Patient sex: M
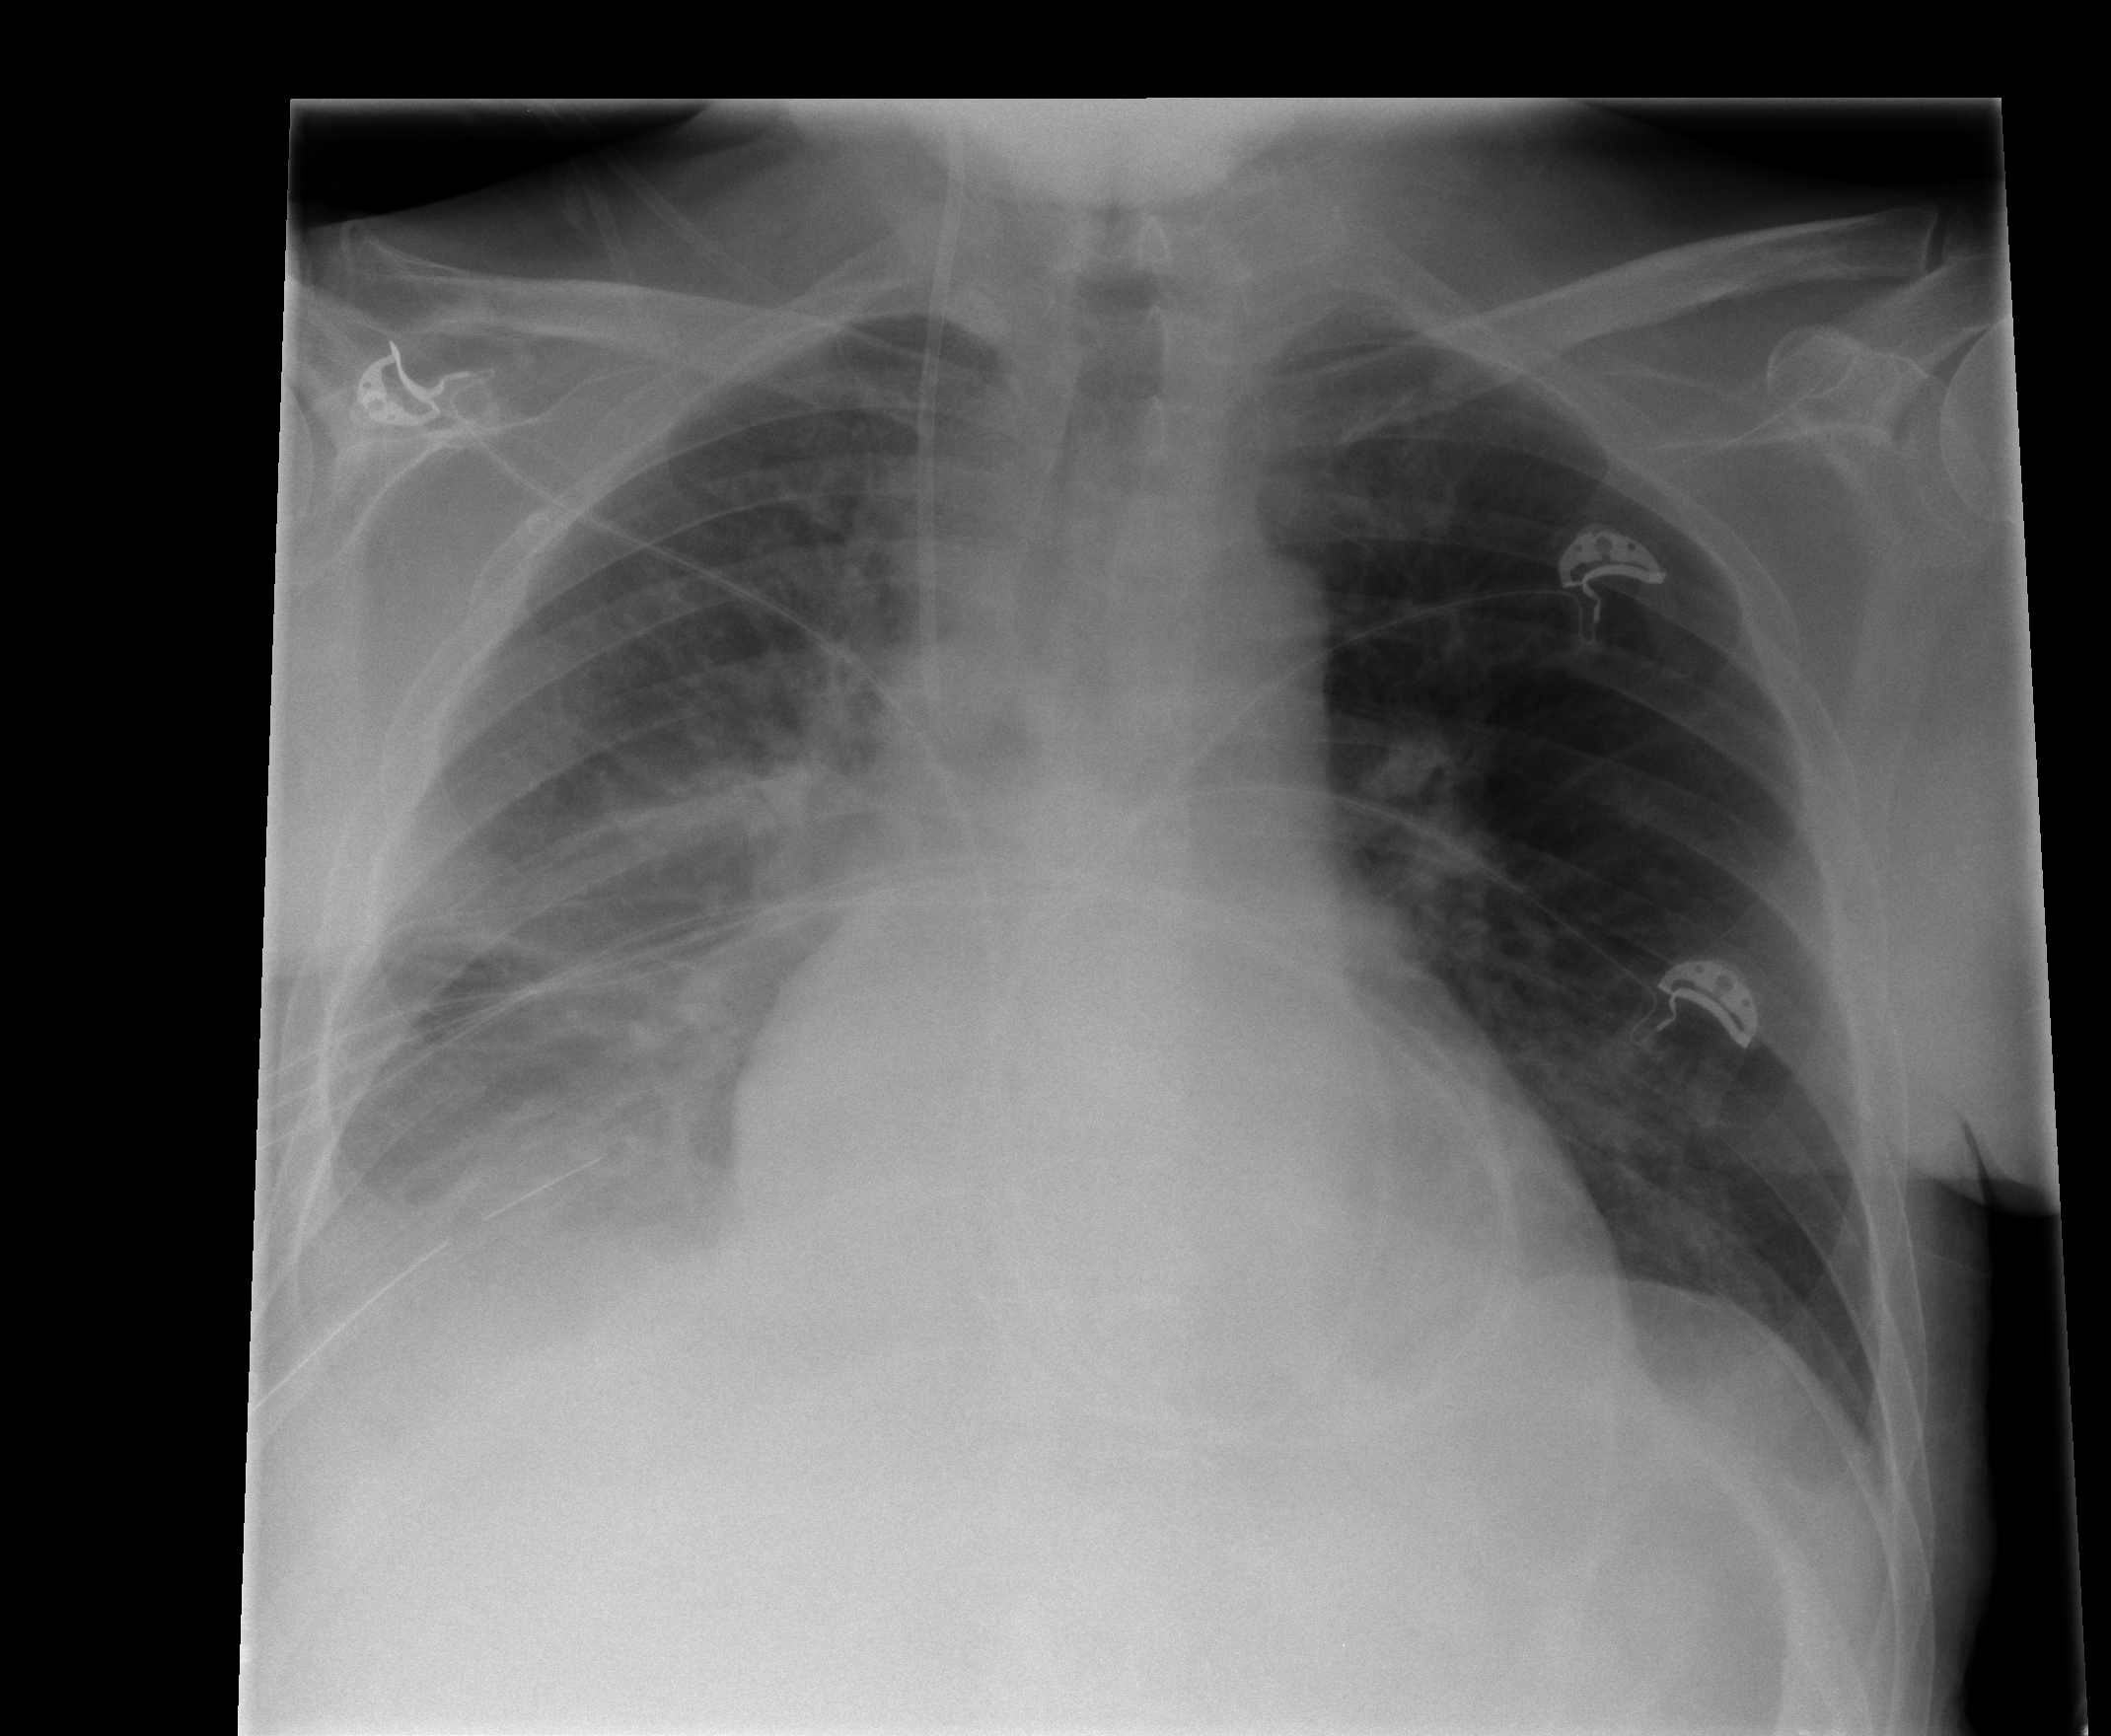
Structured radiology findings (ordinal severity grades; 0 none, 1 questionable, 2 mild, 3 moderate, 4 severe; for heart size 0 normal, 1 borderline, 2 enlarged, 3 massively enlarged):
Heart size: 0
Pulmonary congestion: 0
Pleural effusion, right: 3
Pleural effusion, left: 0
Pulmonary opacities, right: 0
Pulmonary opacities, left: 0
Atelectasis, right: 3
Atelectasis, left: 0